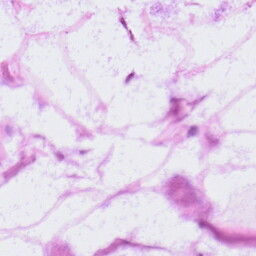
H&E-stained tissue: LymphNode